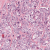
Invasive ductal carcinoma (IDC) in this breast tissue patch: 1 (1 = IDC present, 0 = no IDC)